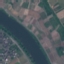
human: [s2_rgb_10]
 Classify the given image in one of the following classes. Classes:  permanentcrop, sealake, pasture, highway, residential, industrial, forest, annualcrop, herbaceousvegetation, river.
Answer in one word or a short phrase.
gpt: River